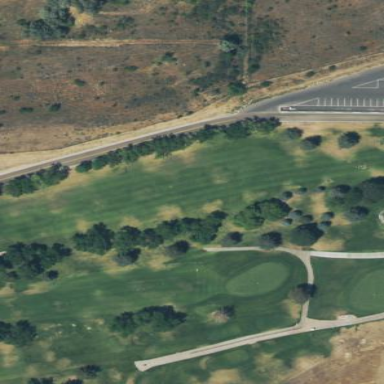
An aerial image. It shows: Mowed grass area designated as golf fairway.